Question: I want to add background view with video (or gif) like in app "Uber"
I'd like to use video background view for a long time in my app.
And I want to know the answers to these questions:
- - -
Screenshot of the registration form

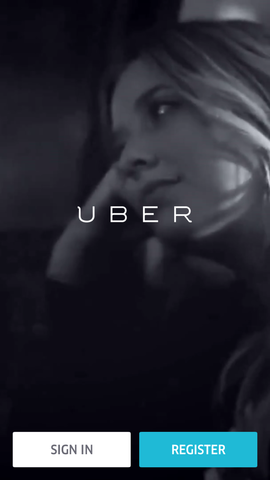
Answer: First of all,
you have two main choices: use a or . You can find a lot of example for both ways, here's a few:
- <URL>
In reply to your questions:
> What of them will consume less battery energy
Generally use a video: as noted by the user video are usually optimized and their codecs deal with GPUs; displaying a GIF should be a only "CPU-job" because it's just show a loop of frames. So the energy comparison is between a simple loop of frames (GIF) and a more complex frames loop that can be accelerated in many ways (video). In my experience however a small GIF give a good performance anyway.
> Can I use it on iPhone or iPad
In both but you have to be careful with aspect ratio and autolayout constraints
> Performance of this method
Excellent in both cases but you have to be careful about the size of your GIF or video: bigger is your file (GIF or video), worse should be the performance. For video more precisely, higher is the quality worse should be the performance while the duration of the video shouldn't be impact.